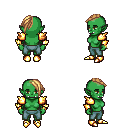
a pixel art fantasy rpg character, female body template, orc, green skin, gold arm armor, teal pants, light blonde long mohawk hairstyle, bracelets, gold boots, four views (front, back, left, right), 2x2 character sprite sheet, small pixel art, hard edges, no anti-aliasing